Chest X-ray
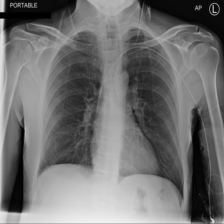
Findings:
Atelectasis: negative
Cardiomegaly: negative
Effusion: negative
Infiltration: negative
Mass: negative
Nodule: negative
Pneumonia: negative
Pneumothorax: negative
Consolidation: negative
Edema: negative
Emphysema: negative
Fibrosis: negative
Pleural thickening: negative
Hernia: negative